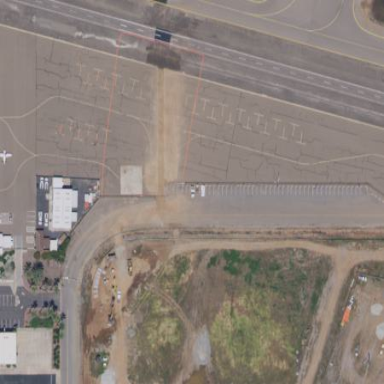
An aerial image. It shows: Apron at the airport.